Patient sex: M
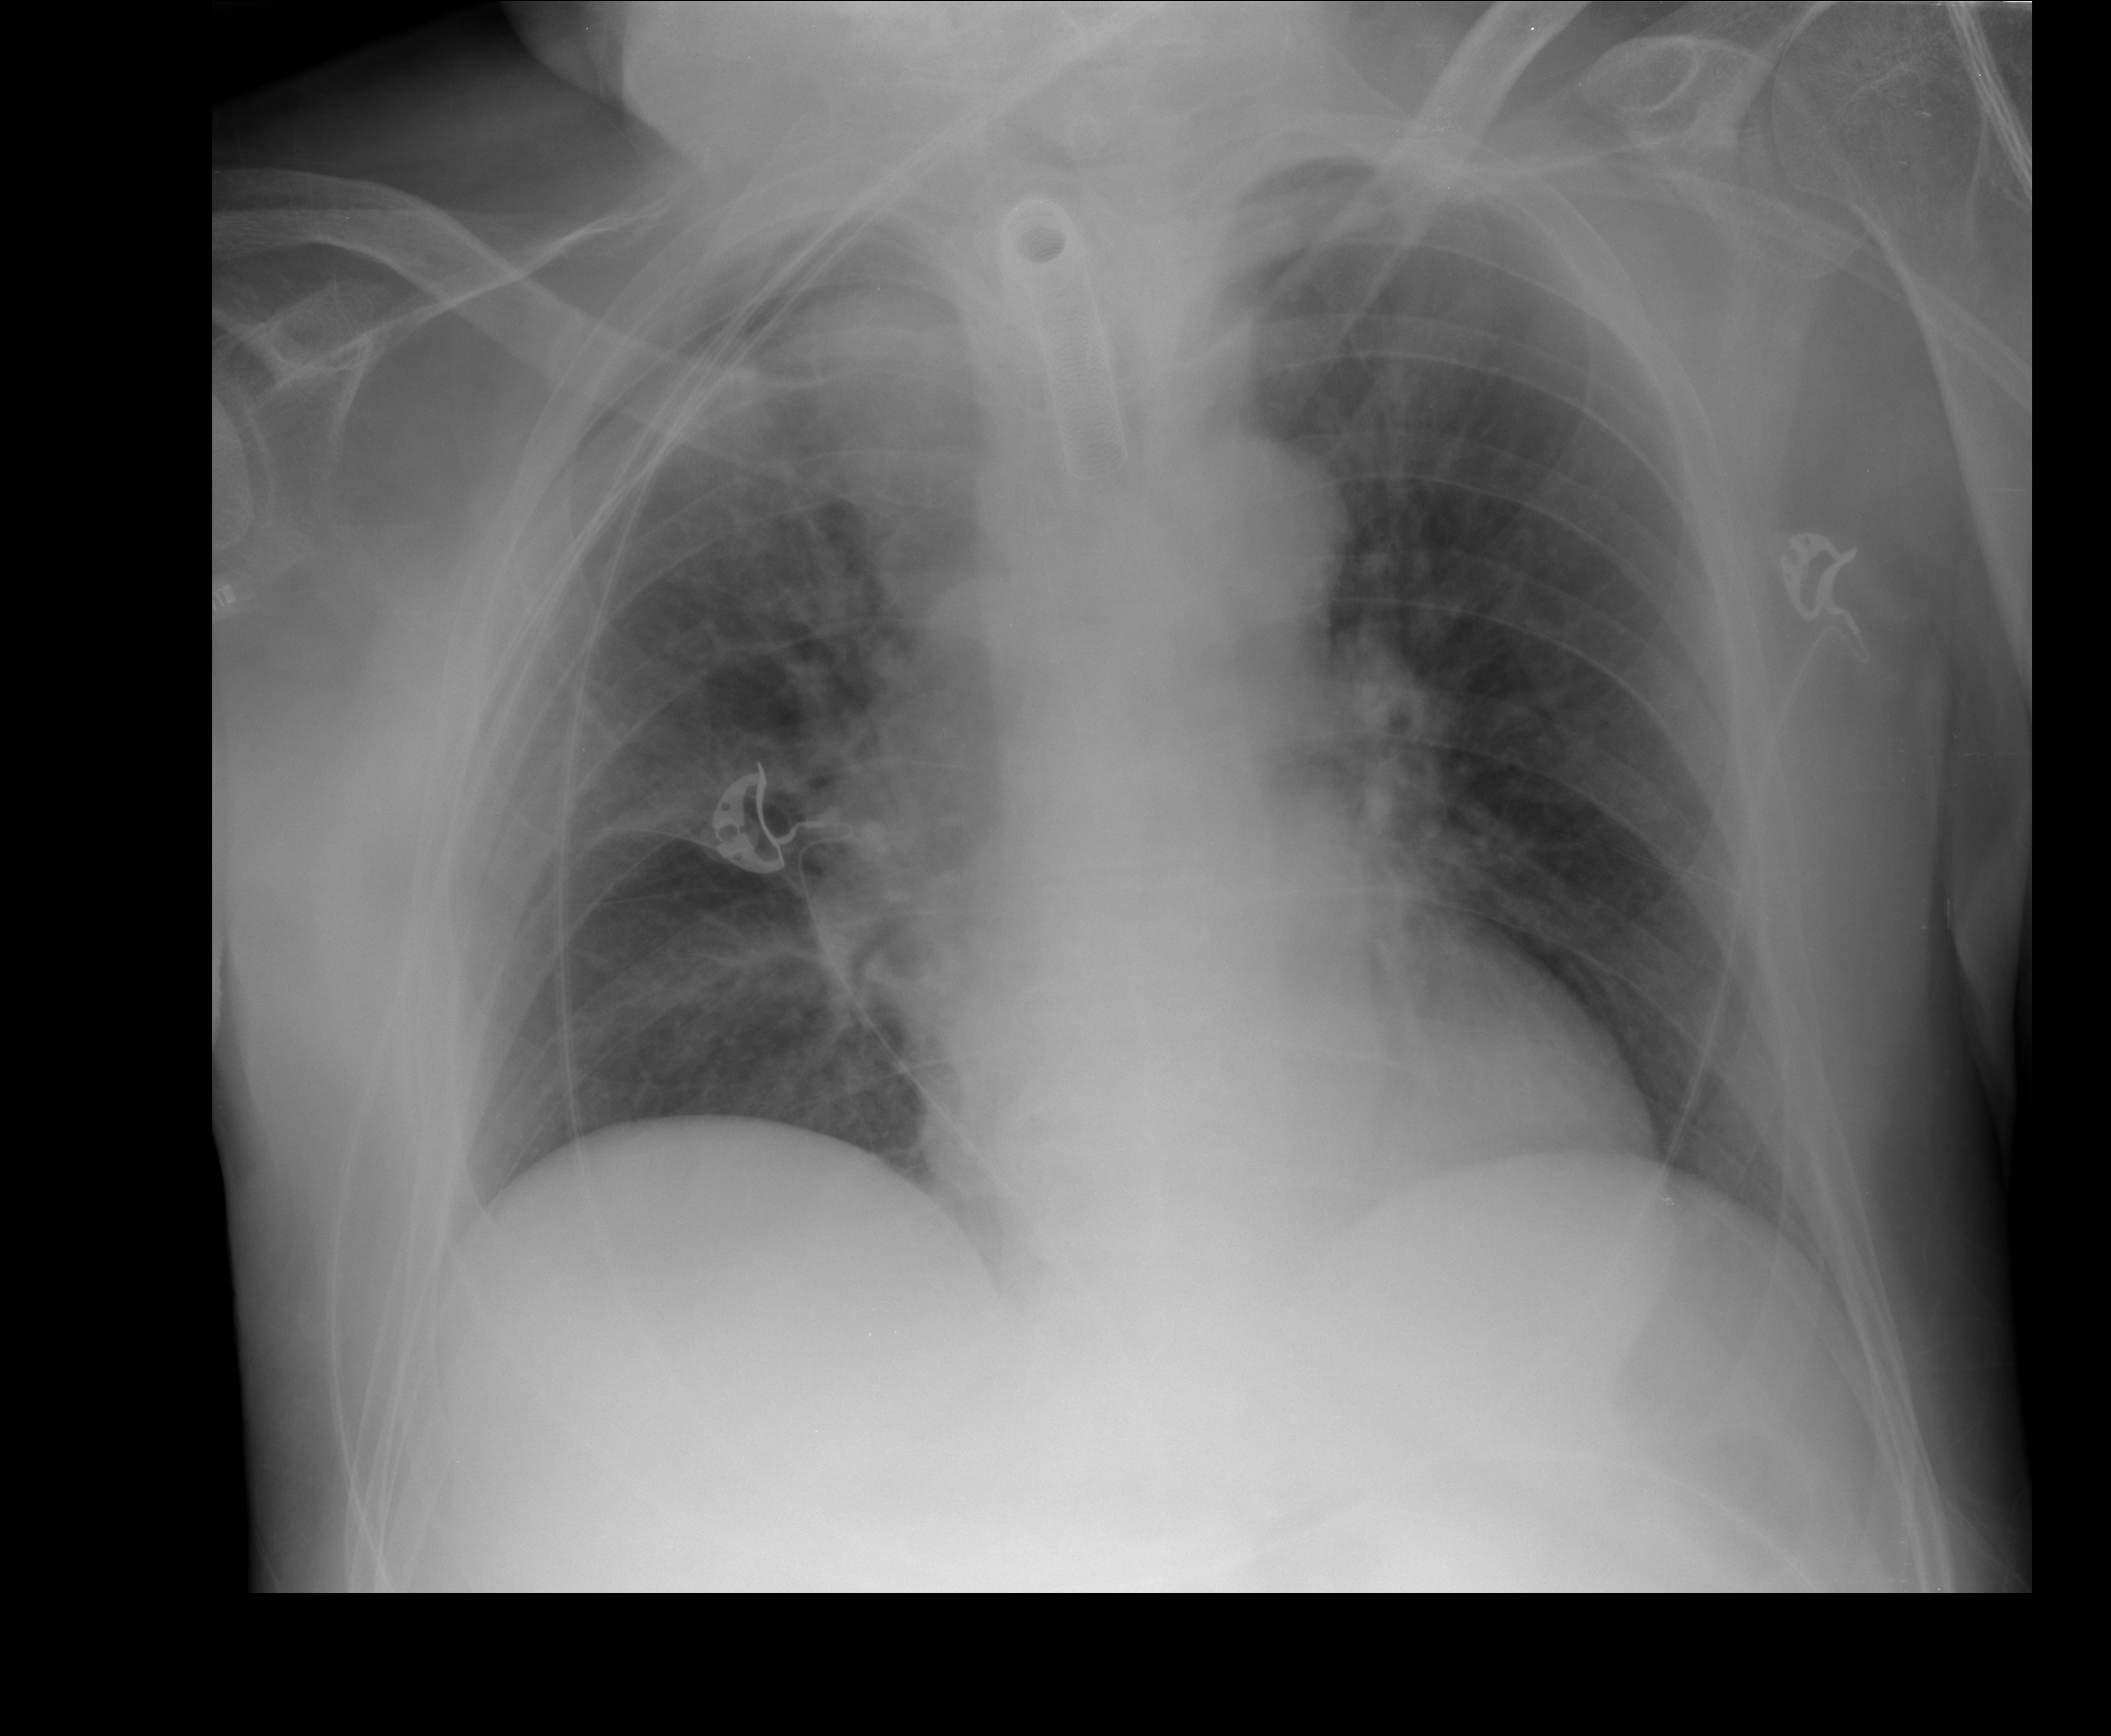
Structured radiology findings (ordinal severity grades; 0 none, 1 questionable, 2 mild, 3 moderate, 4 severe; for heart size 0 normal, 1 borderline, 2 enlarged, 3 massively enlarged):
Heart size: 0
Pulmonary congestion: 2
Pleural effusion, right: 0
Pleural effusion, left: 0
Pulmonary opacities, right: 2
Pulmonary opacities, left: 0
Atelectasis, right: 2
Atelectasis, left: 0